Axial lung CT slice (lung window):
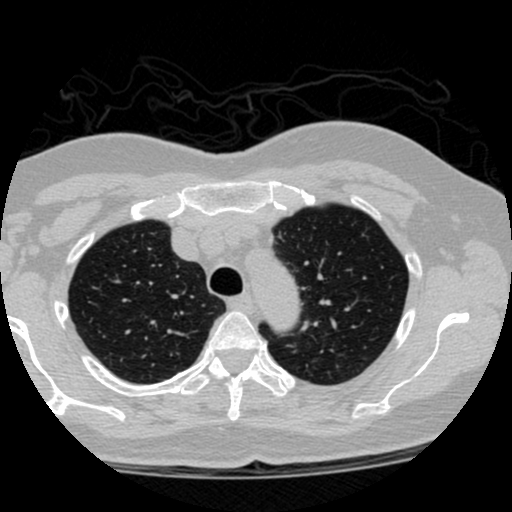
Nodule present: no